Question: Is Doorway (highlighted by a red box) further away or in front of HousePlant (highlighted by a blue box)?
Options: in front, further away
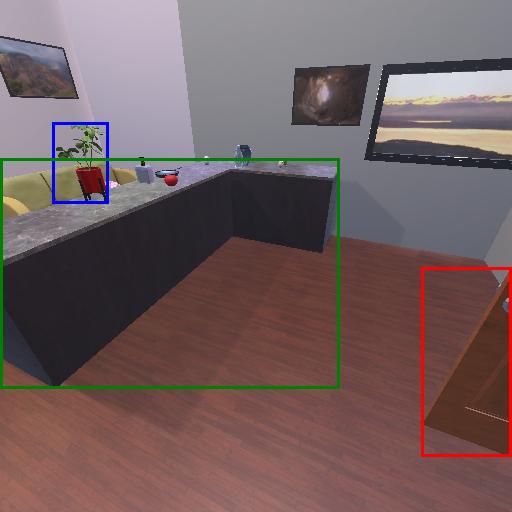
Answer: in front